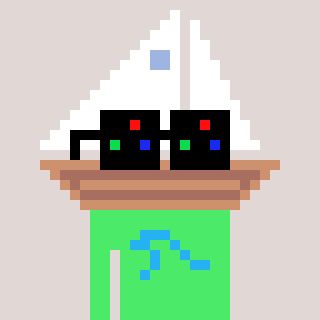
a pixel art character with square black sunglasses, a sailboat-shaped head and a teal-colored body on a warm background